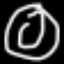
Label: donut